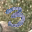
Label: 3